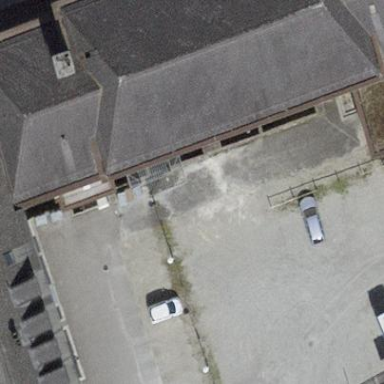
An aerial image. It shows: Building with tiled roof.